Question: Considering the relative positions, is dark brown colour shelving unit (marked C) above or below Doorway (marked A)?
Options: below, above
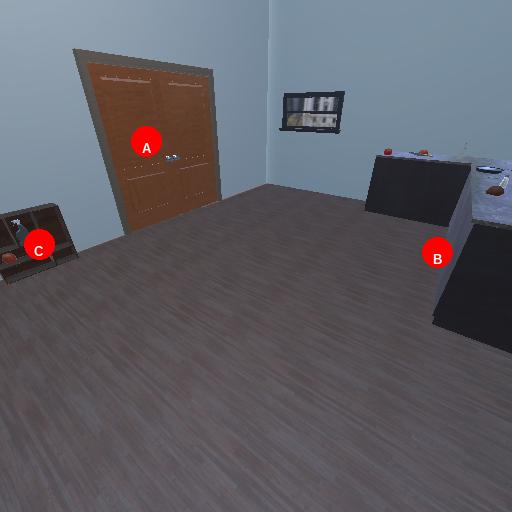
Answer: below